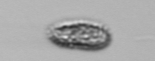
Label: Pseudochattonella_farcimen